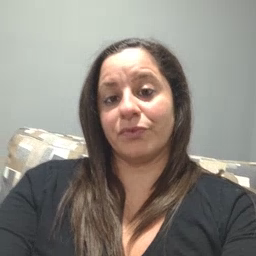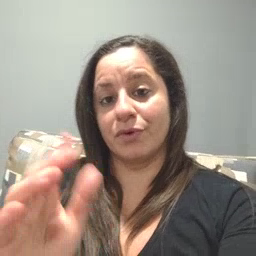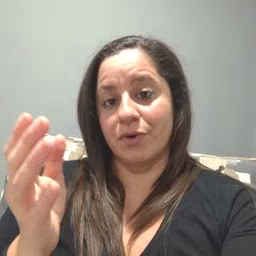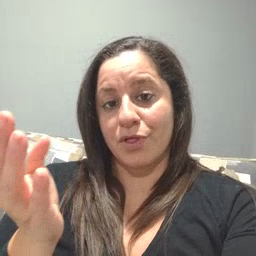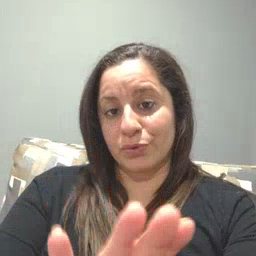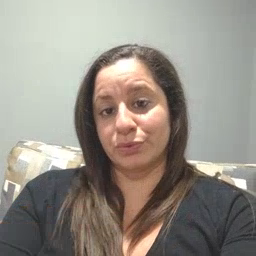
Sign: close